Field crop: tomato
Growth stage: 1
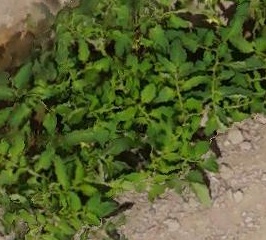
Species: tomato